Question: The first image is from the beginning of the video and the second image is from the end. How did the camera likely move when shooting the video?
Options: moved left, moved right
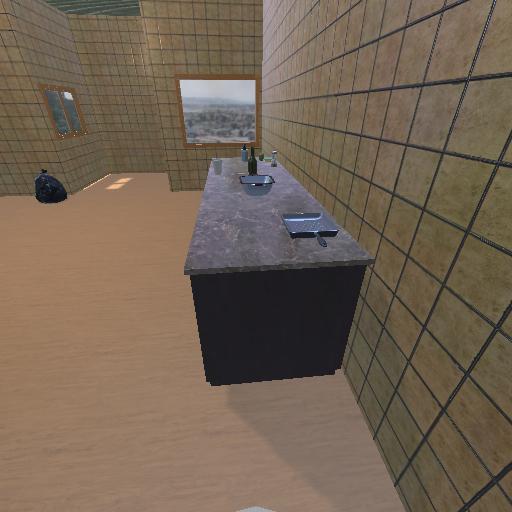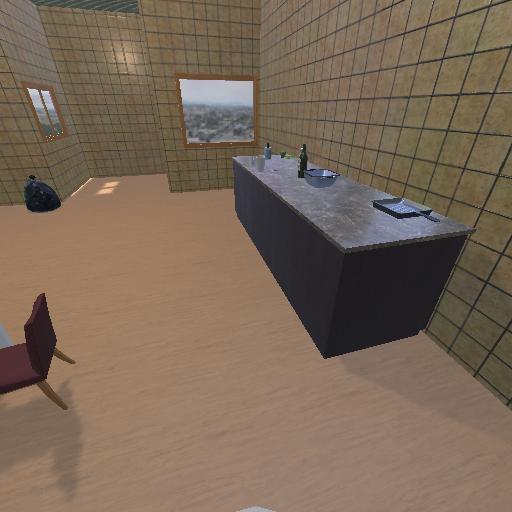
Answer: moved left